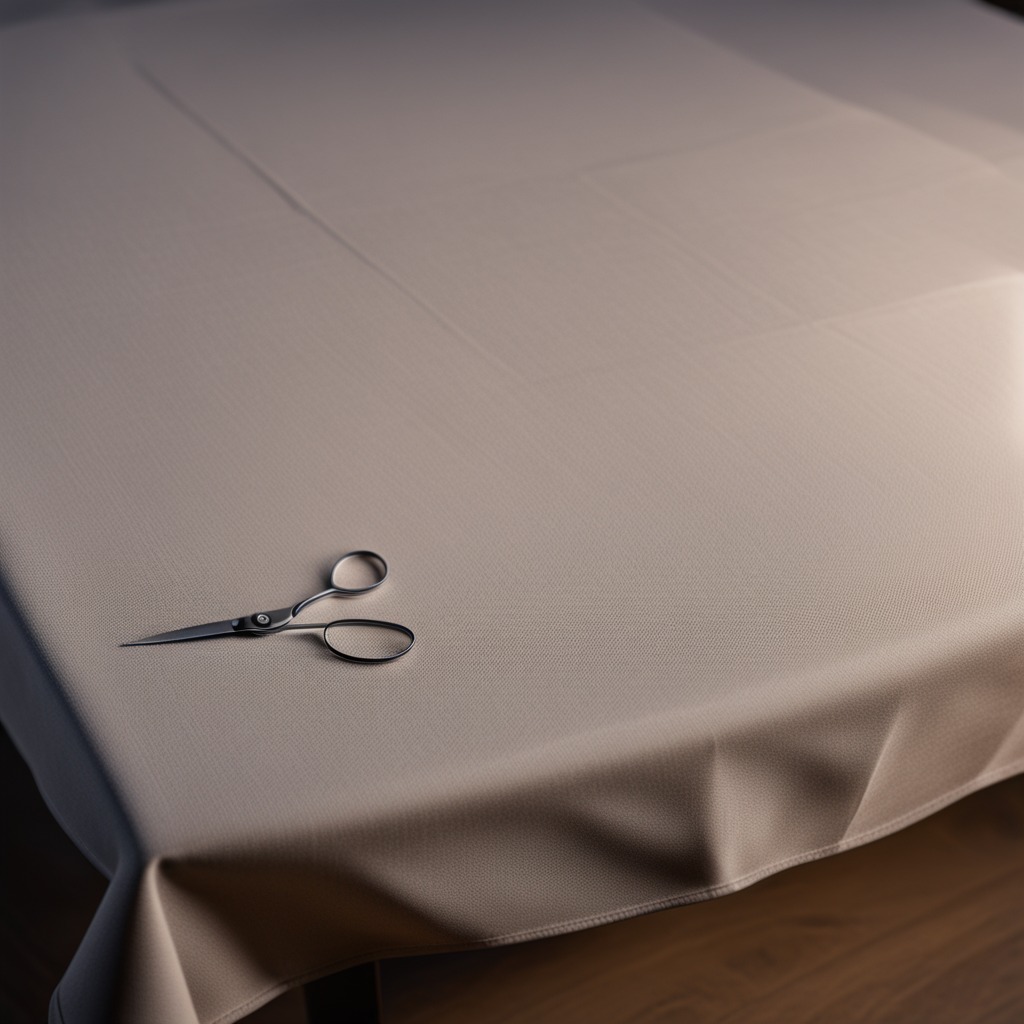
A scissor lying on the wooden table.